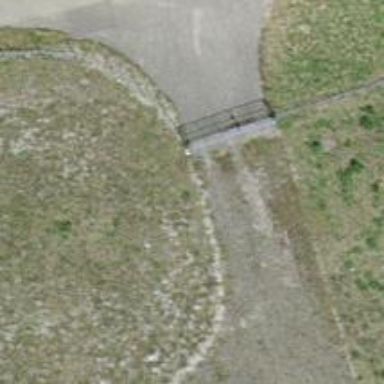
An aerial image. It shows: Gate.